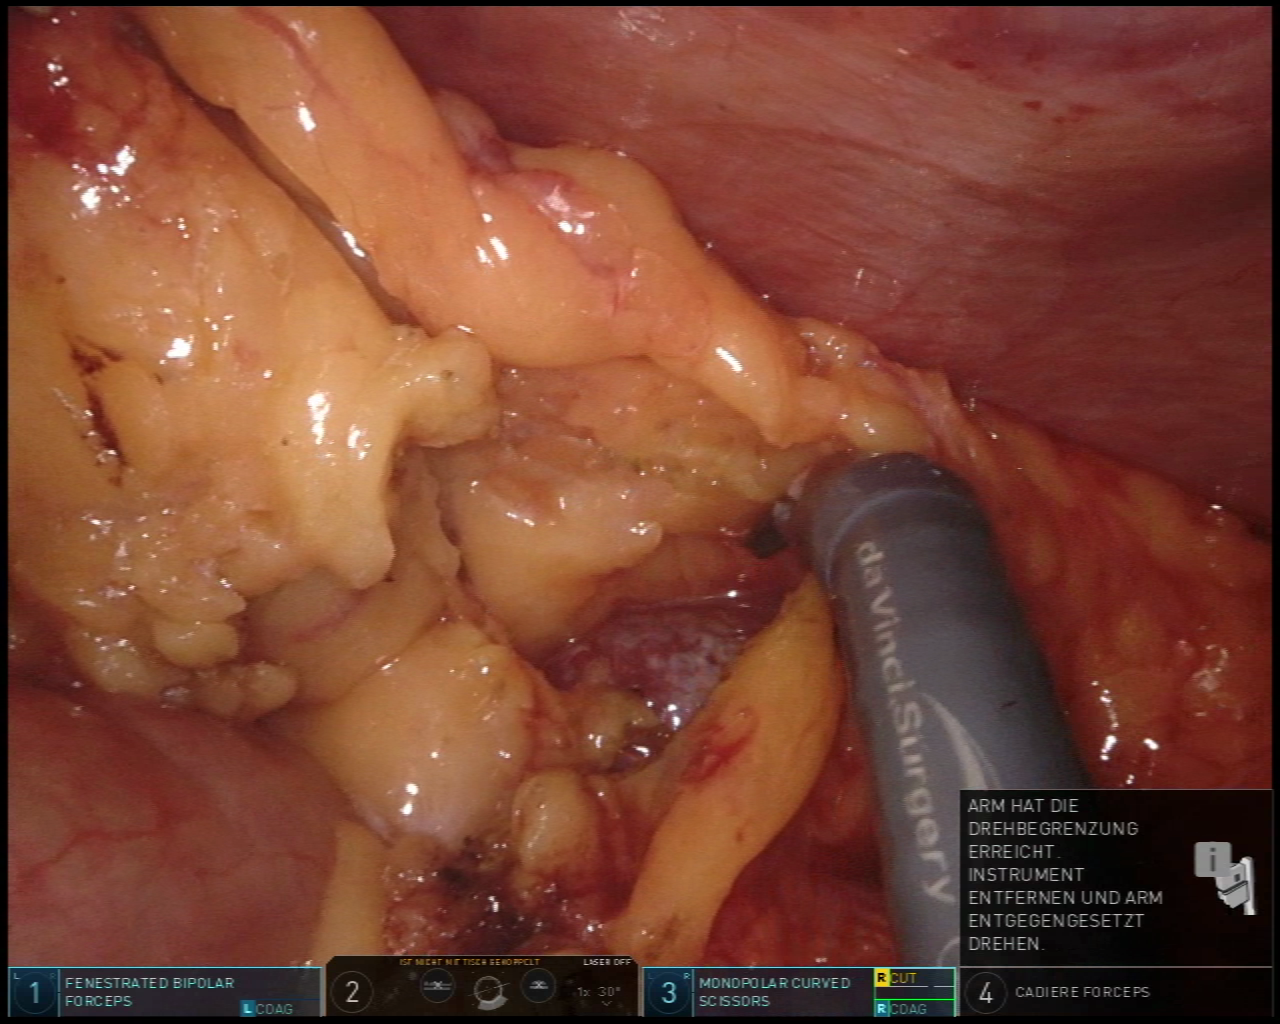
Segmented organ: spleen
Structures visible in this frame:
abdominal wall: yes
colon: yes
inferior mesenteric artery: no
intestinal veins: no
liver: no
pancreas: no
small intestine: no
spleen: yes
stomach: no
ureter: no
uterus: no
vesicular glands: no